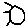
Label: sun